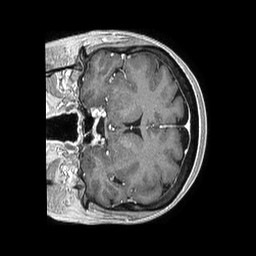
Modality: T1w
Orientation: coronal
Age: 59
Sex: female
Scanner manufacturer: philips
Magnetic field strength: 1.5 T
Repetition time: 0.007779 s
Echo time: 0.003608 s